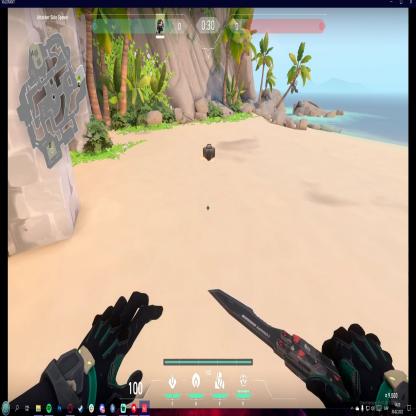
Label: dropped spike